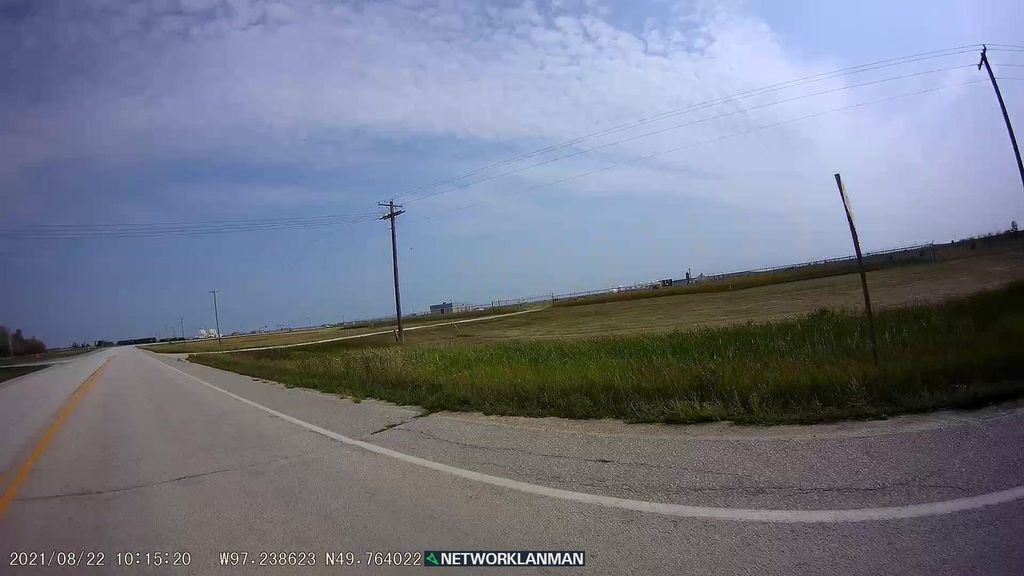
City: winnipeg